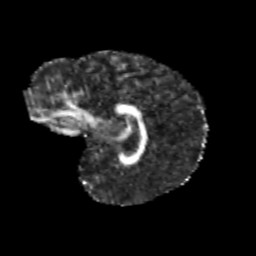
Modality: FA
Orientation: sagittal
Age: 11
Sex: male
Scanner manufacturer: siemens
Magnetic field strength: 3 T
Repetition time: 3.8 s
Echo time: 0.07 s